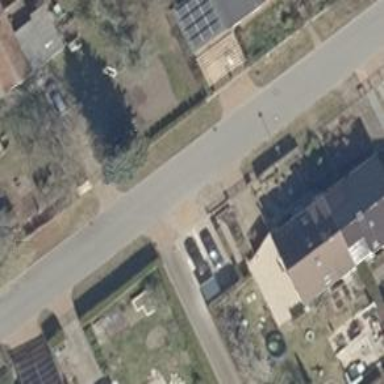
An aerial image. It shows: Asphalt road in residential area.